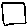
Label: square